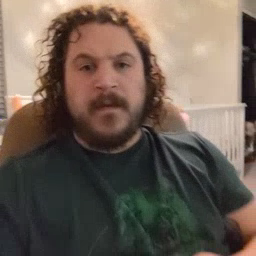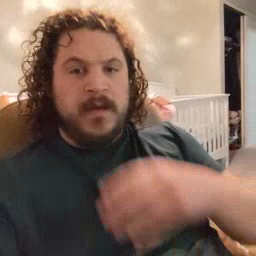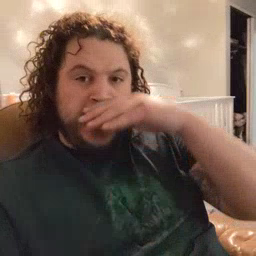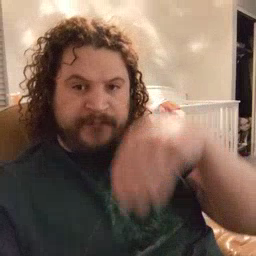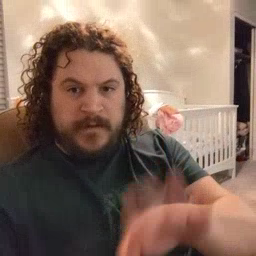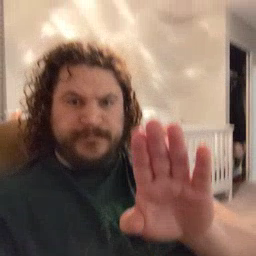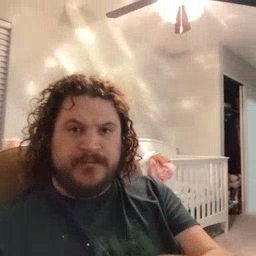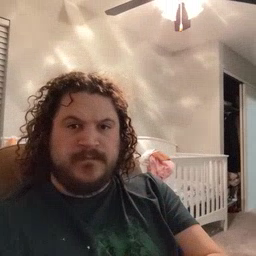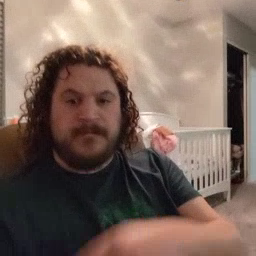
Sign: elephant